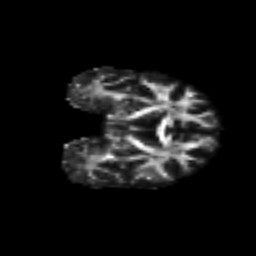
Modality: FA
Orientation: coronal
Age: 48
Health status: ill
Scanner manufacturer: philips
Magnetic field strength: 3 T
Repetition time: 9 s
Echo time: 0.127 s